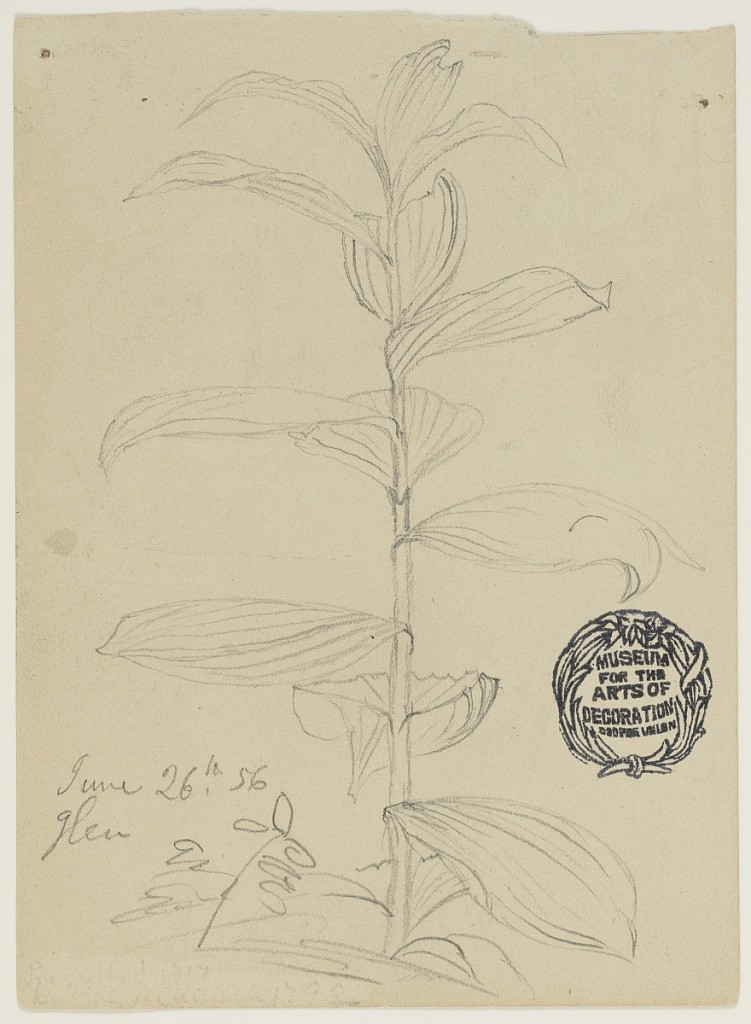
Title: Plant Sketch
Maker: Frederic Edwin Church, American, 1826–1900
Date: June 26, 1856
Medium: Graphite on off-white wove paper
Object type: Drawing
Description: Botanical sketch showing a view of a plant that resembles tobacco, likely in or near Hudson, New York. The plant's stem rises along the composition's central vertical axis while its broad and striated leaves radiate in every direction, growing smaller as they go up.